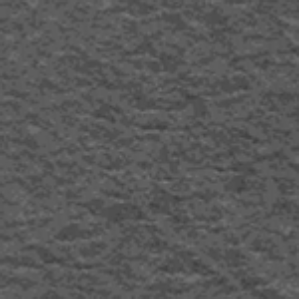
Label: frost